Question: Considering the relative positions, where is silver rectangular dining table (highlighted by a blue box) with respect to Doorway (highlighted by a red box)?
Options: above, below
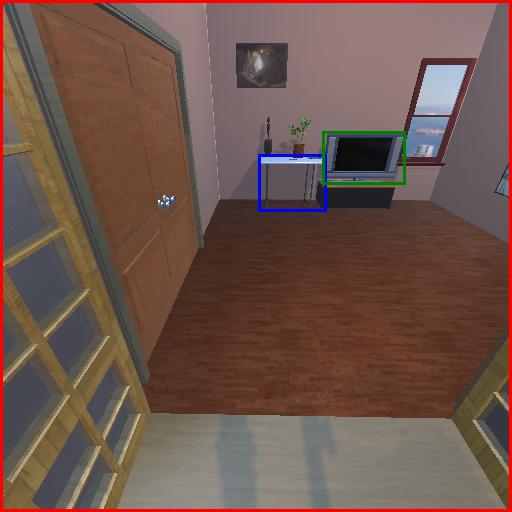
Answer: above